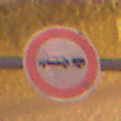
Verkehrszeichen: VerbotPersonenkraftwagenMitAnhaenger
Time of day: Night
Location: Outdoor (Urban)
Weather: Clear
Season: NotSpecified
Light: Artificial